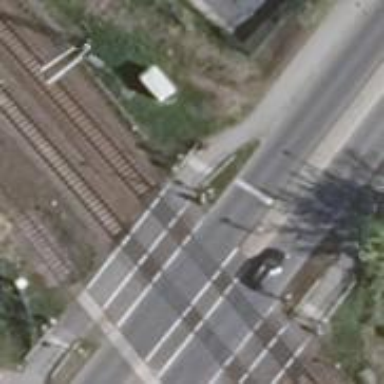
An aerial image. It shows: Level crossing with lights and saltire.